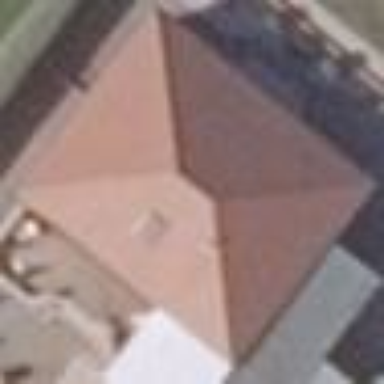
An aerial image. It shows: Building with hipped roof shape.